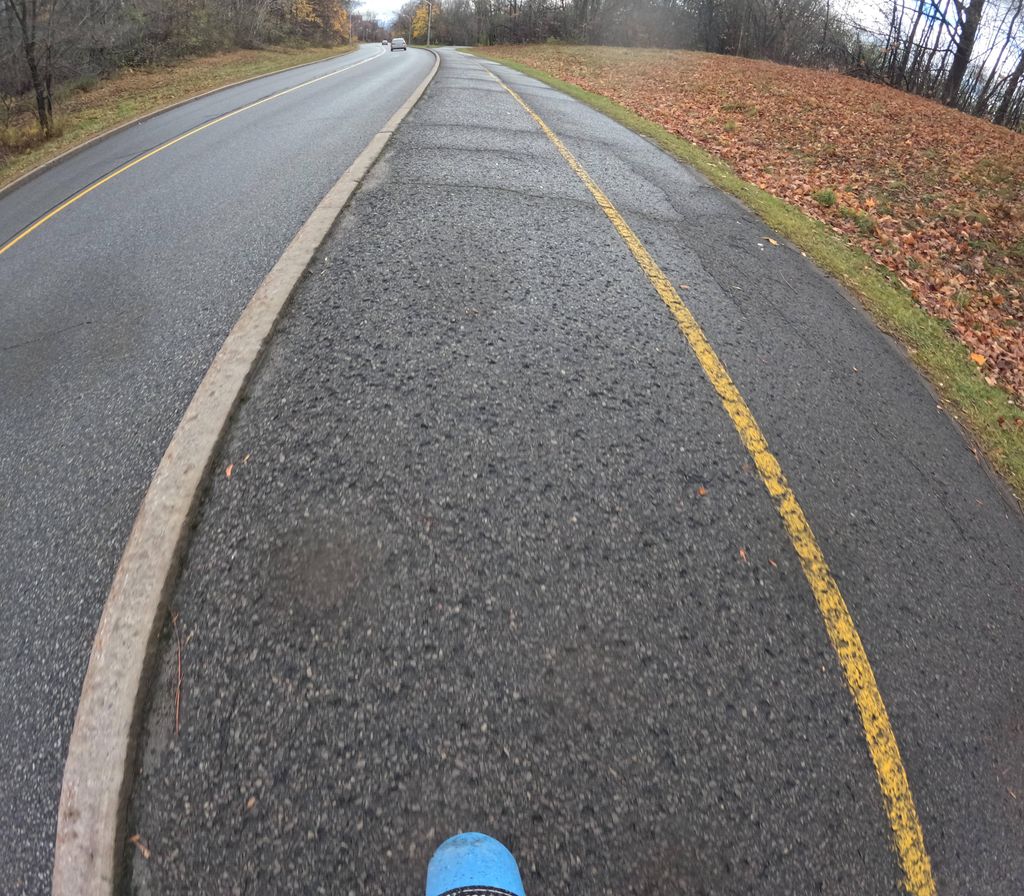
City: ottawa-gatineau